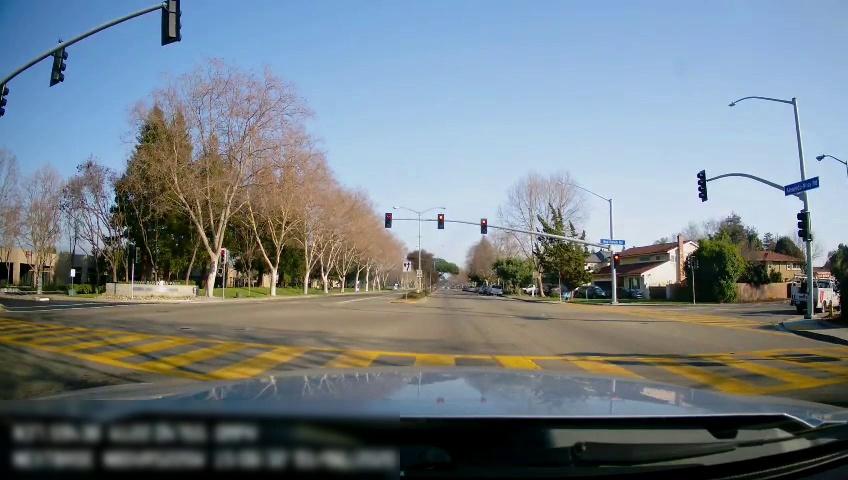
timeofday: Day
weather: Sunny
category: Drivable Space
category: Vehicles | SUV
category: Vehicles | Car
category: Vehicles | Truck
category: Vehicles | SUV
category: Vehicles | SUV
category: Vehicles | Truck
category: Vehicles | SUV
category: Lanes | Opposite Lane
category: Traffic | Lights
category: Traffic | Lights
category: Traffic | Lights
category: Traffic | Lights
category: Traffic | Lights
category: Traffic | Lights
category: Traffic | Lights
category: Traffic | Signs
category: Traffic | Signs
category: Traffic | Lights
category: Traffic | Lights
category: Traffic | Lights
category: Traffic | Signs
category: Traffic | Lights
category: Traffic | Lights